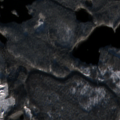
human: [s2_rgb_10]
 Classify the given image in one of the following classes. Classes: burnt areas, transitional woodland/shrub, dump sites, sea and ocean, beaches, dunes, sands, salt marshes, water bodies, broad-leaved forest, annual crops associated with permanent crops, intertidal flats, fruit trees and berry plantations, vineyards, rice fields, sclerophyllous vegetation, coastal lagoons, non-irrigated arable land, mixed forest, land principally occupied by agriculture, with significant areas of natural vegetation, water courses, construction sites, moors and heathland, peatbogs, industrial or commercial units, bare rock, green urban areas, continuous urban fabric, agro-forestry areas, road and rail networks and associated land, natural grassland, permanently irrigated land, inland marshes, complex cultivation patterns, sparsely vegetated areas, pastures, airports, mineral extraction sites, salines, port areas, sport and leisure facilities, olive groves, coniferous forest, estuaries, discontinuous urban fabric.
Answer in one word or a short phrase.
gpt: mineral extraction sites, sport and leisure facilities, coniferous forest, mixed forest, water bodies